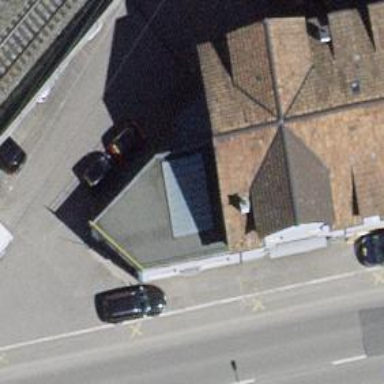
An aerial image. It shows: Car repair shop.